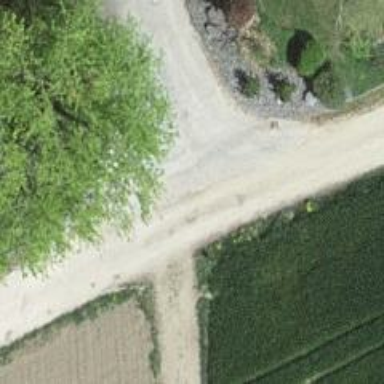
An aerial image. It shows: Unpaved road in residential area.